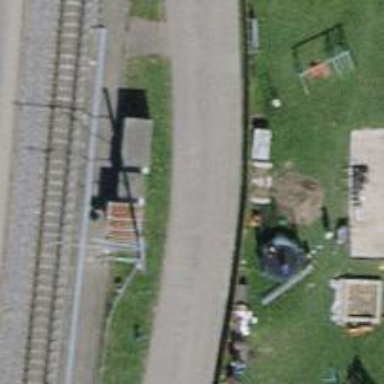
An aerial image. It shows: Railway halt.